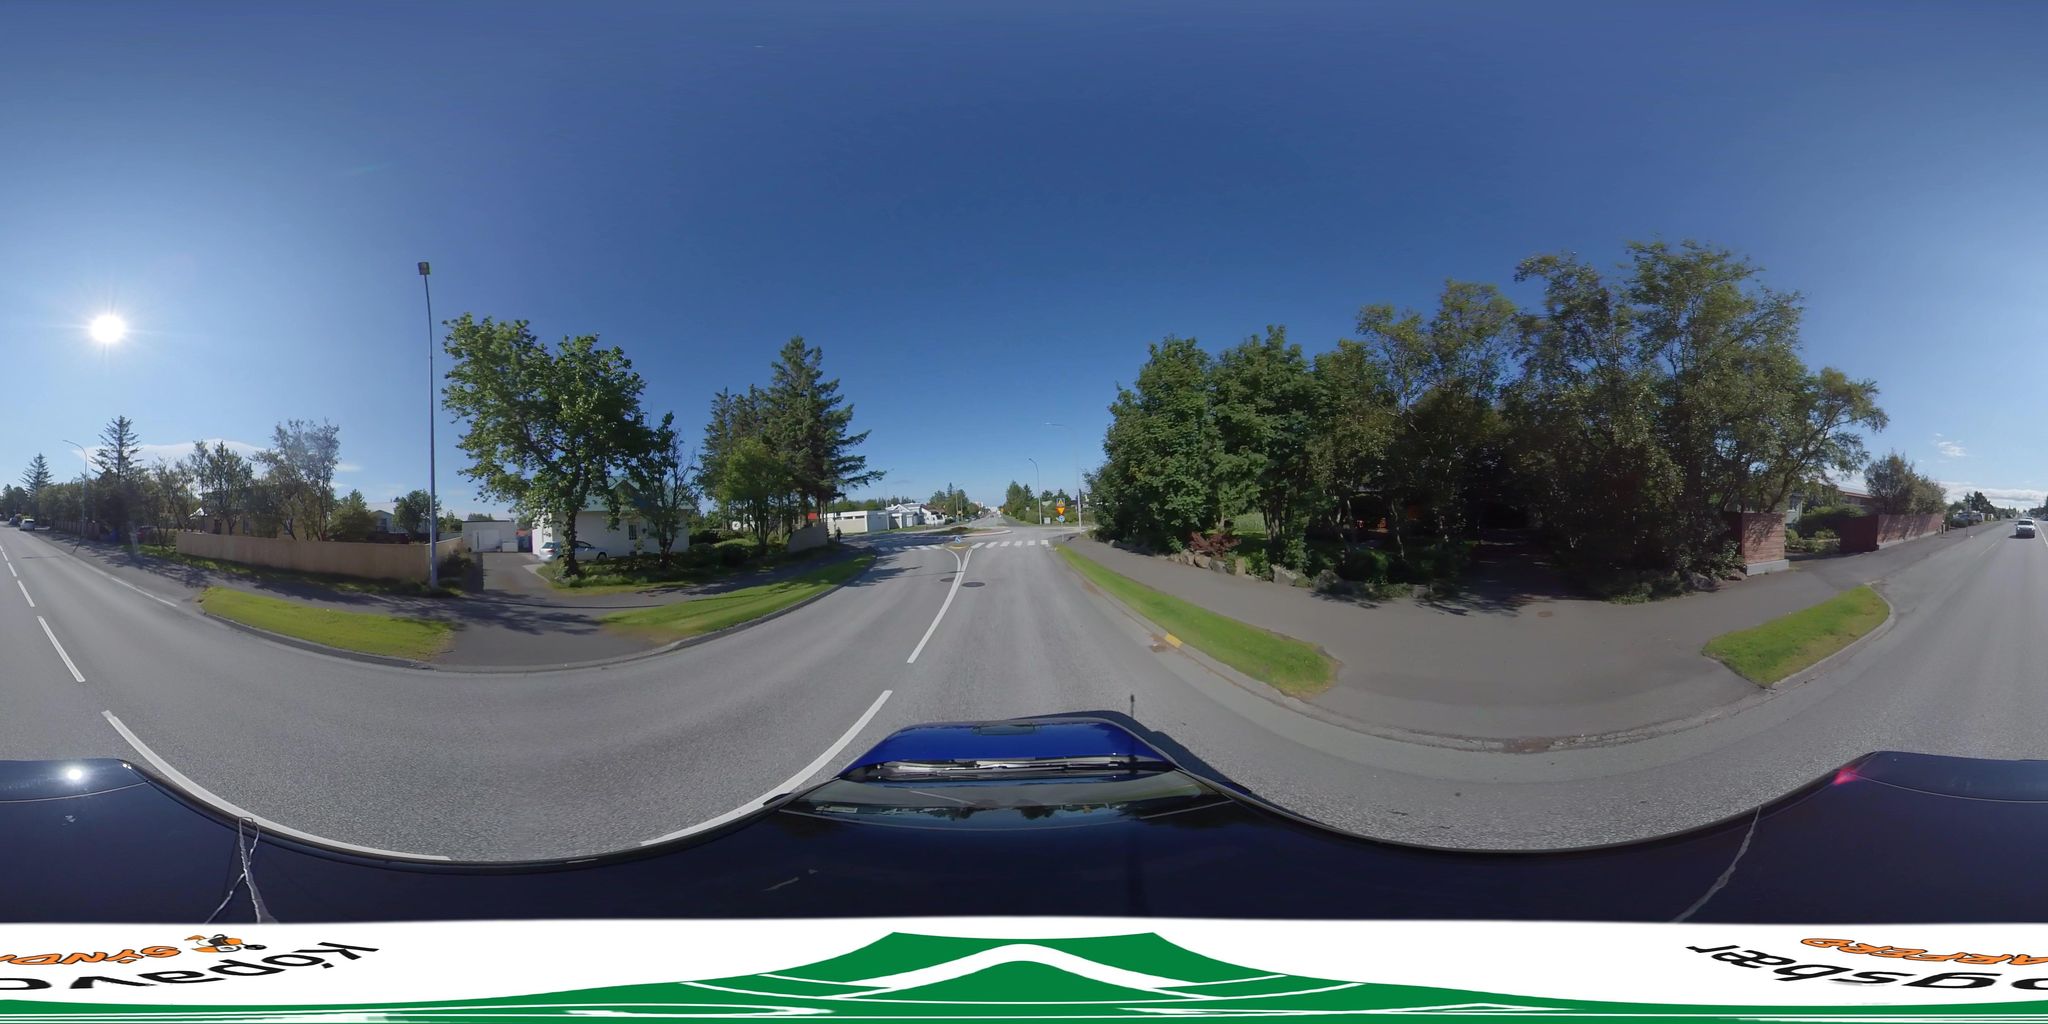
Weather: clear
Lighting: day
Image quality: slightly poor
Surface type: driving surface
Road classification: tertiary
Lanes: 2
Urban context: urban centre
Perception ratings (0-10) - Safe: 1.94, Lively: 5.5, Beautiful: 6.16, Boring: 3.03, Depressing: 4.6, Wealthy: 3.13